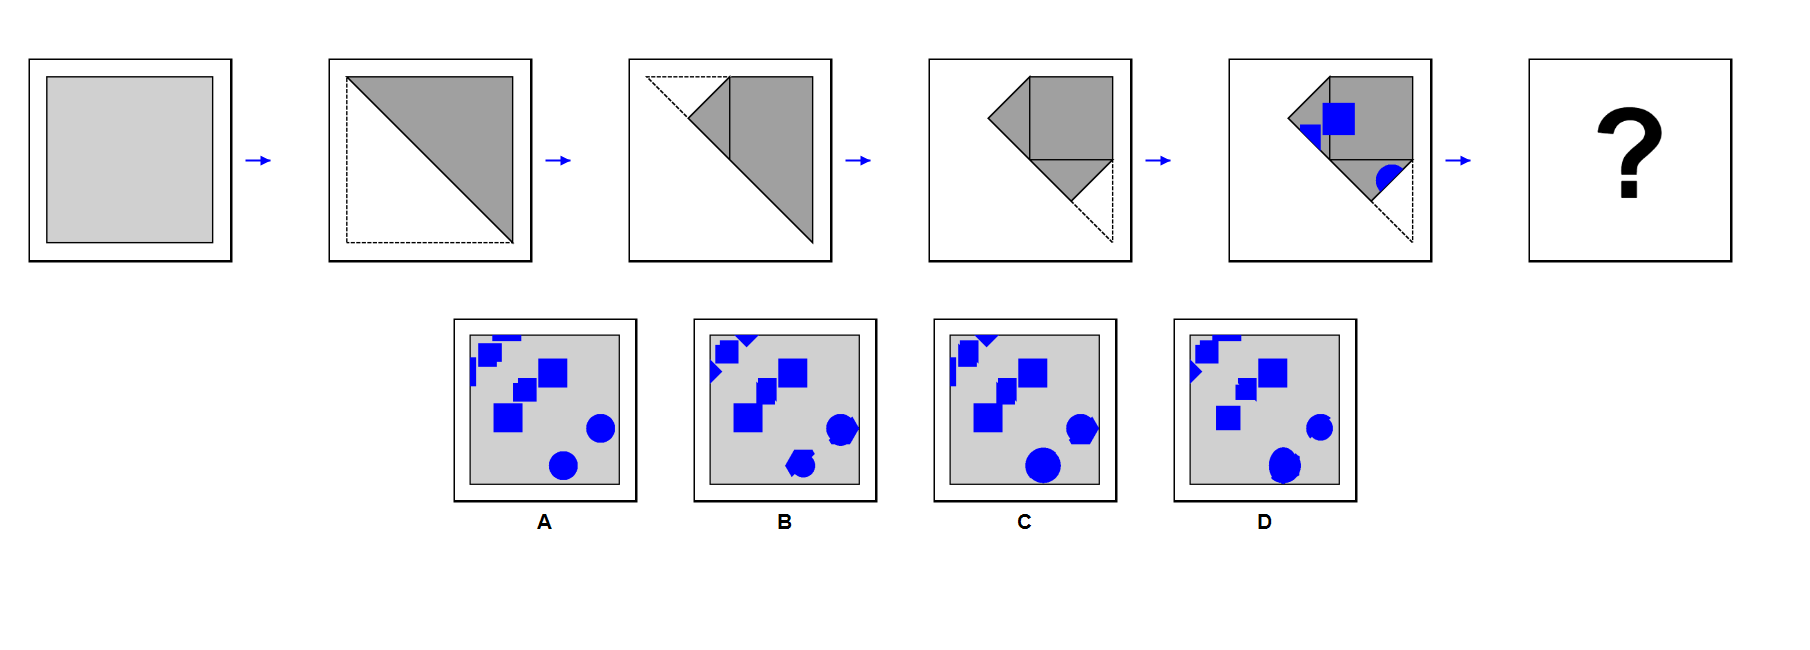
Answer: A